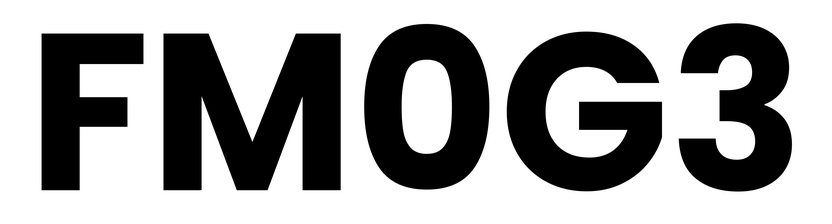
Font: Poppins-Bold